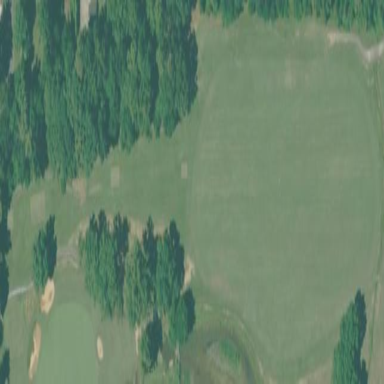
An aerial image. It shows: Rough area on grassy golf course.